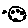
Label: moon